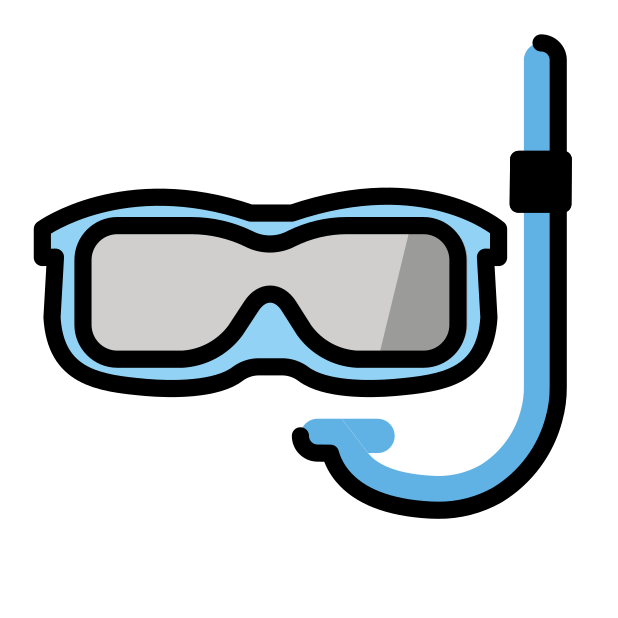
diving mask